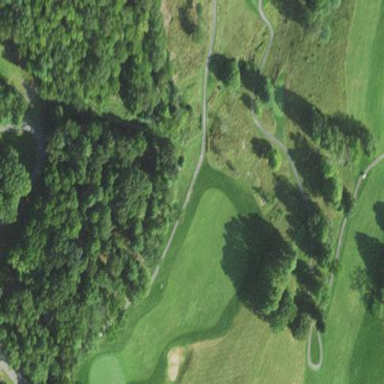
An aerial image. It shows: Area with grass used as rough in golf course.